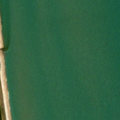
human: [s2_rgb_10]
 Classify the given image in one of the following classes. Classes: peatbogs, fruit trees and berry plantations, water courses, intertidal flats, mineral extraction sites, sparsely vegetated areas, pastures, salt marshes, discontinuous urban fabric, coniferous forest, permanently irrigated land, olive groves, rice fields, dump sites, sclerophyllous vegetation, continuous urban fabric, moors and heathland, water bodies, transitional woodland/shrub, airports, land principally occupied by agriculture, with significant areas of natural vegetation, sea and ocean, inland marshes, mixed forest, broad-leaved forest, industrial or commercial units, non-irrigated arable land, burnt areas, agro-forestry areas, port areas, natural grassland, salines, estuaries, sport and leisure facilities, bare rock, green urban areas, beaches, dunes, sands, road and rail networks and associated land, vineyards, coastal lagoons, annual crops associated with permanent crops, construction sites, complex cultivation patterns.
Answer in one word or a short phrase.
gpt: salt marshes, sea and ocean